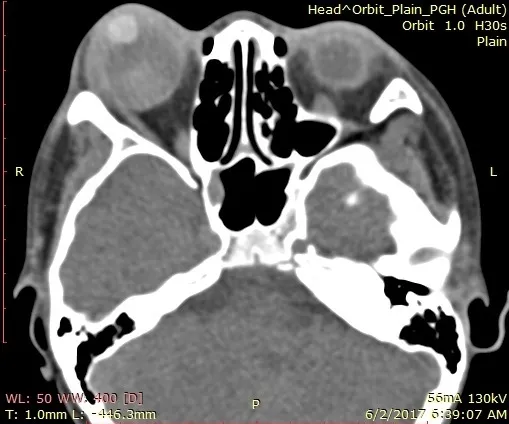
Third-week postoperative orbital computerized tomography scan.
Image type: radiology (ct)